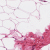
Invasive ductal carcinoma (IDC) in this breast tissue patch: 0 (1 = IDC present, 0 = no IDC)